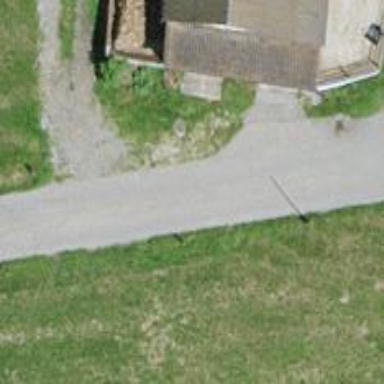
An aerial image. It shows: Well-maintained track road of grade 1.